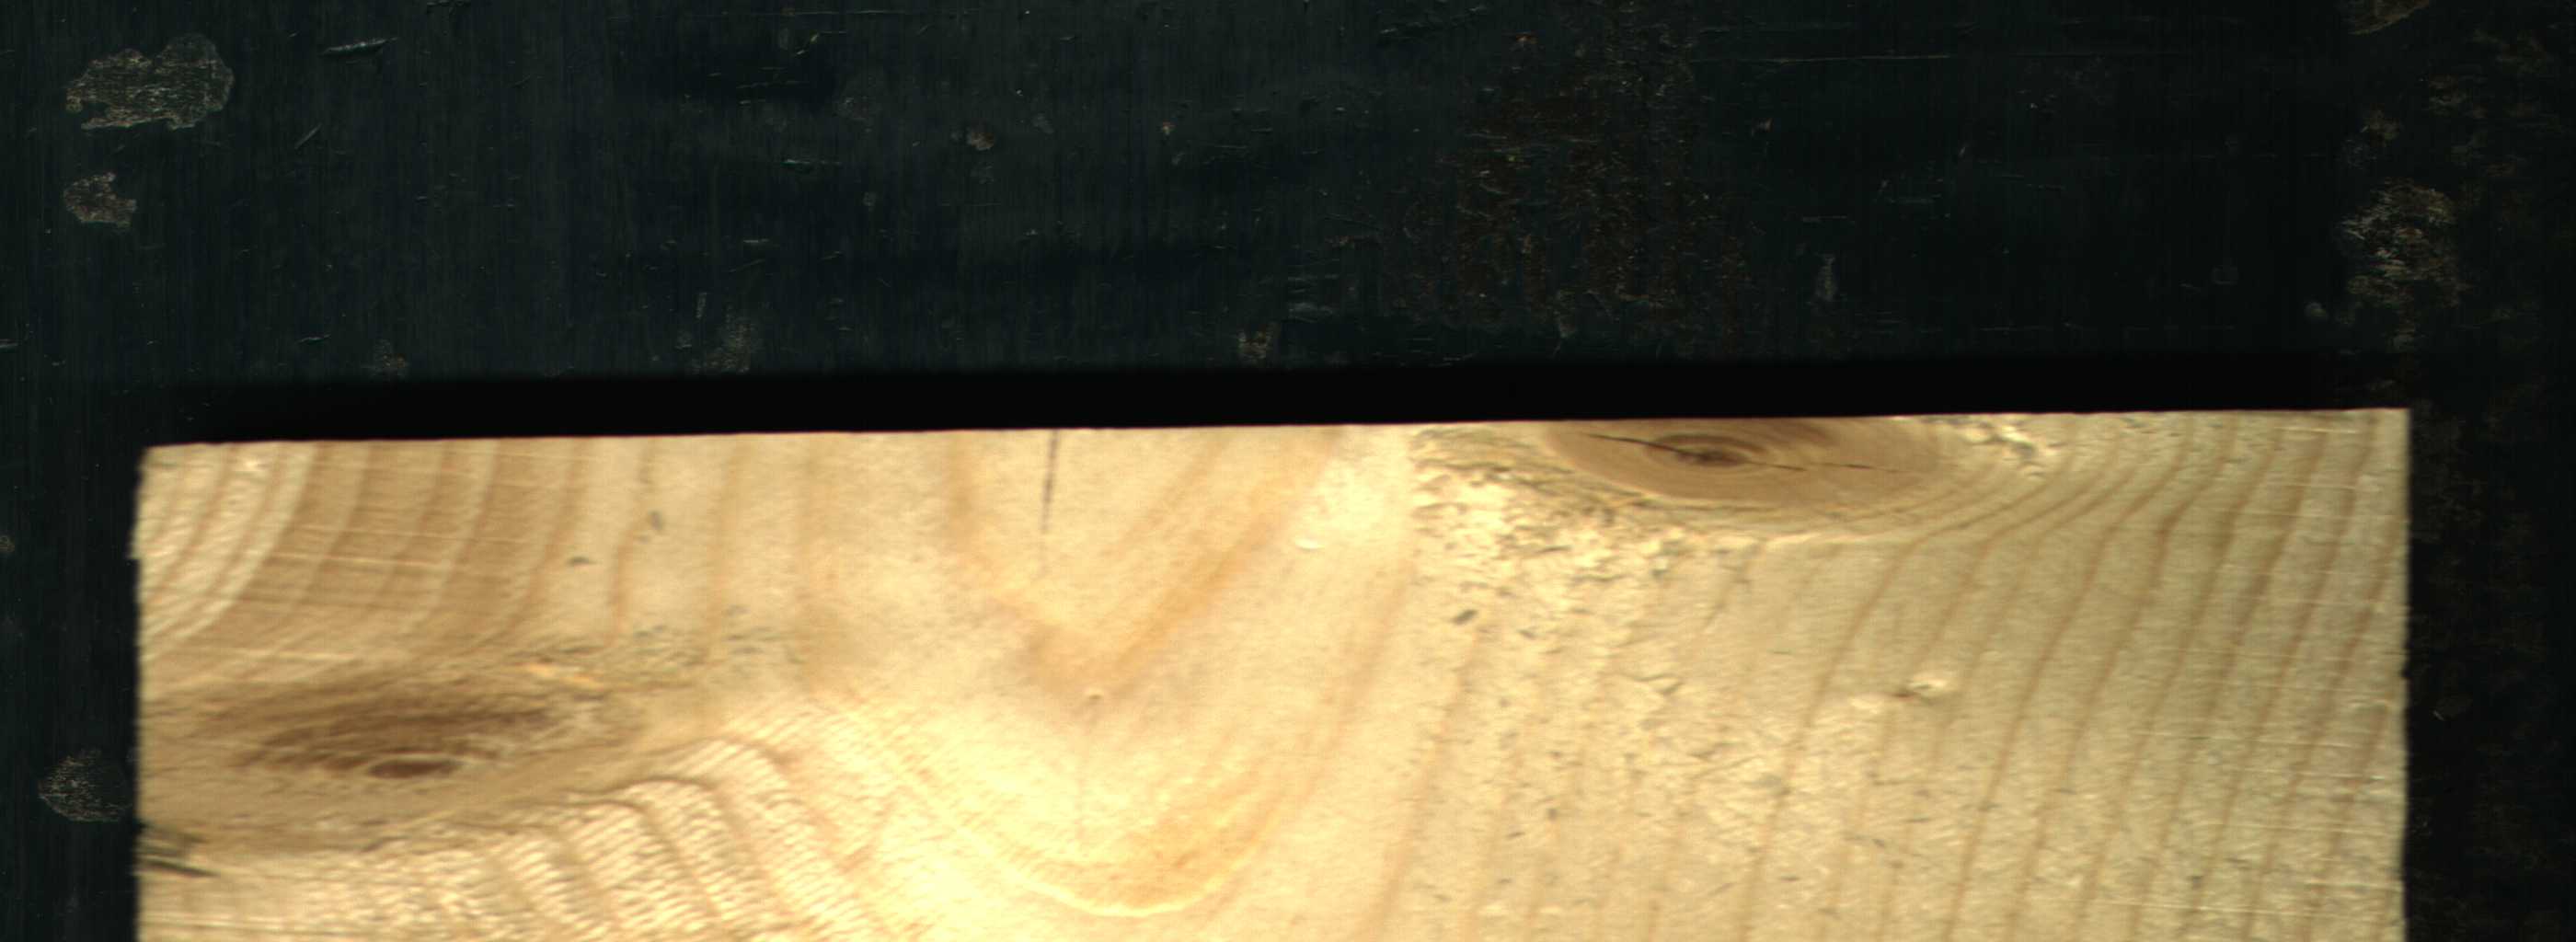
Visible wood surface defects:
knot_with_crack
Live_Knot